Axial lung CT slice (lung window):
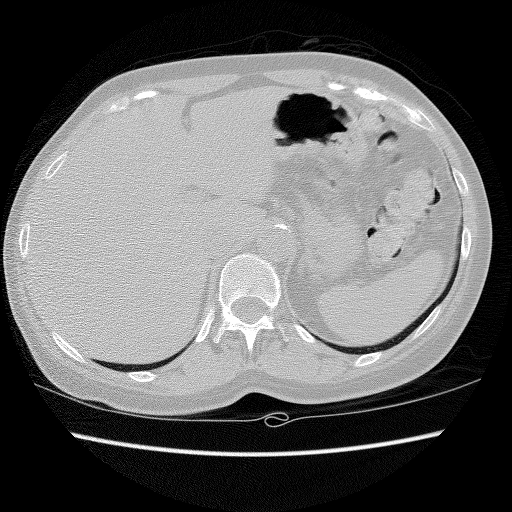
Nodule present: no